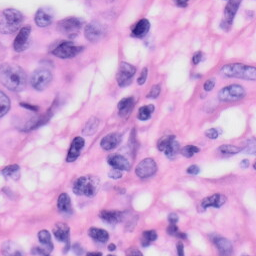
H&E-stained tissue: Skin